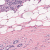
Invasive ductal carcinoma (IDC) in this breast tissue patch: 0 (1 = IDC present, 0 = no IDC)